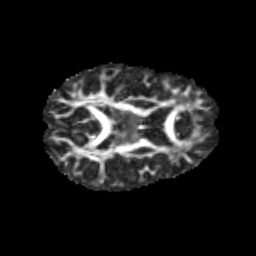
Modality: FA
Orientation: axial
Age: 14
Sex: female
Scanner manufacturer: siemens
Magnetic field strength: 3 T
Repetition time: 3.8 s
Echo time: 0.07 s